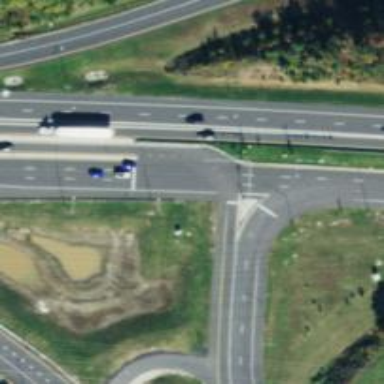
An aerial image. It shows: Trunk link highway.